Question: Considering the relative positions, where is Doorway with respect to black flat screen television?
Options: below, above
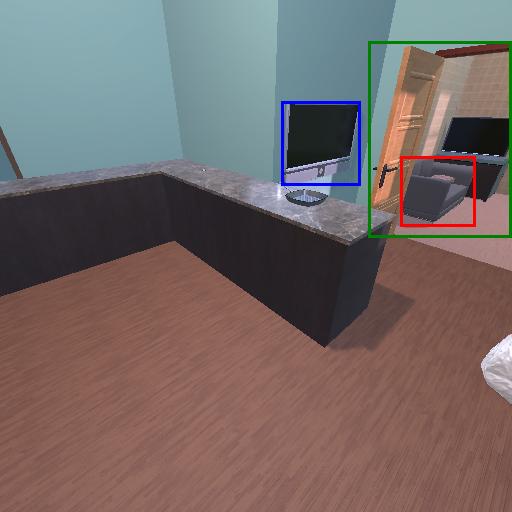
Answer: below